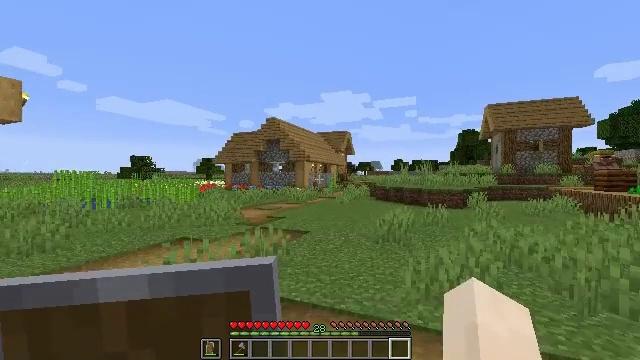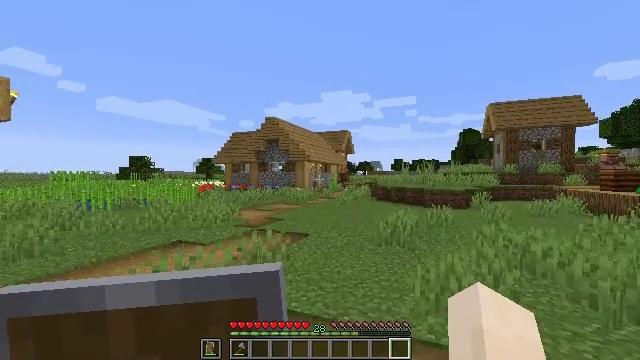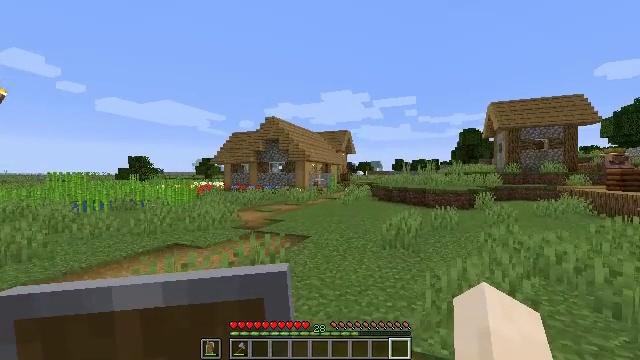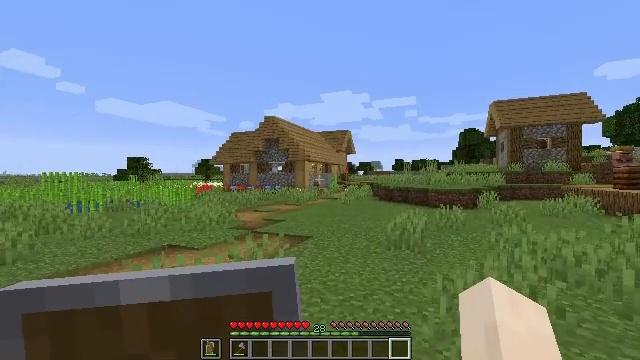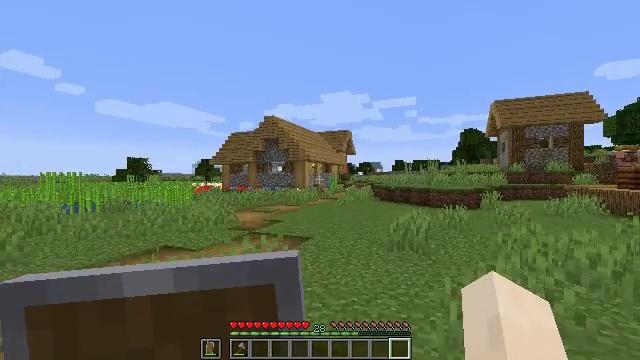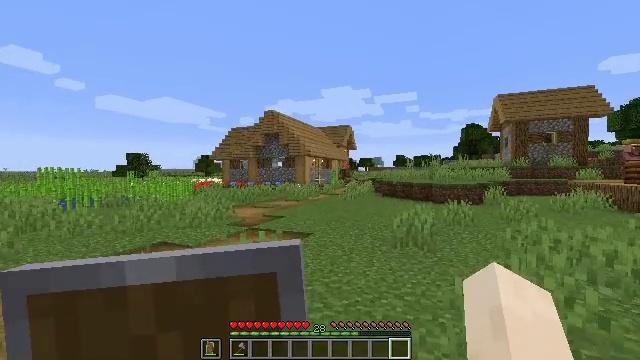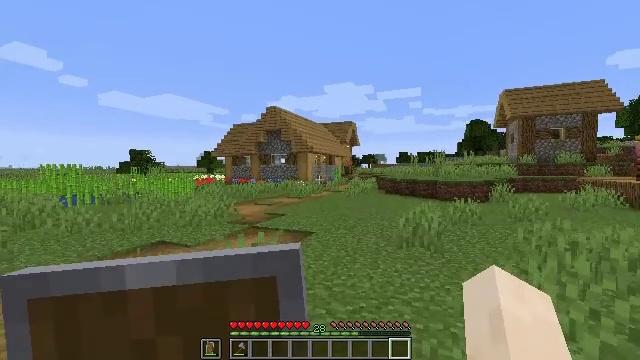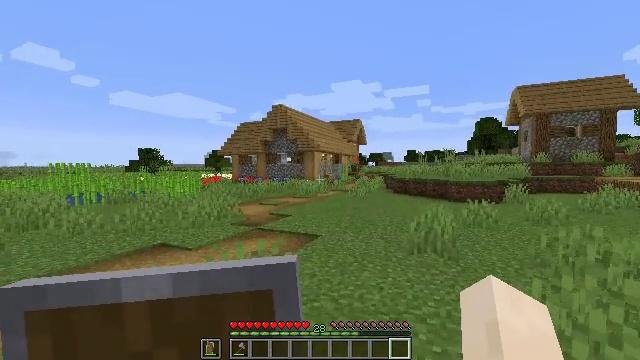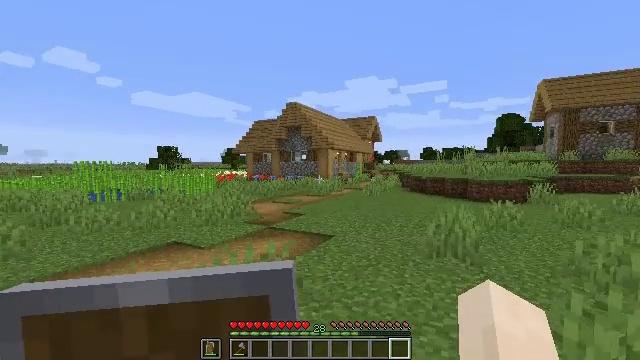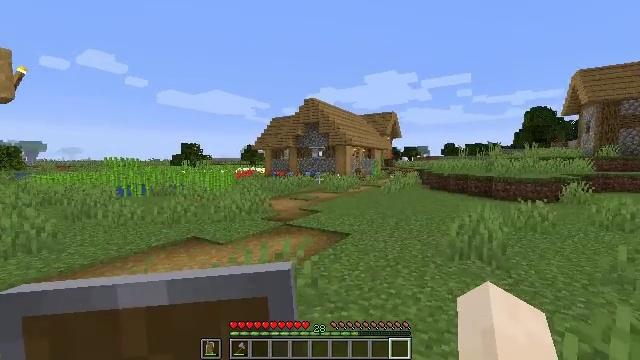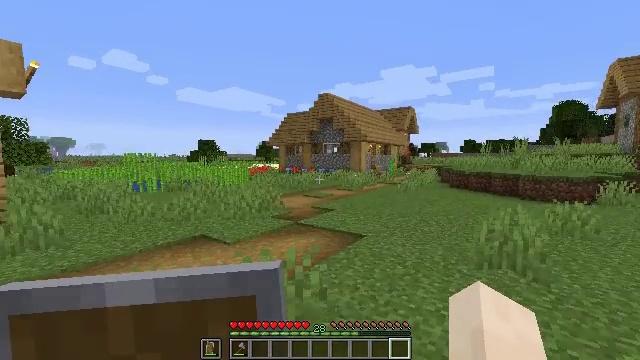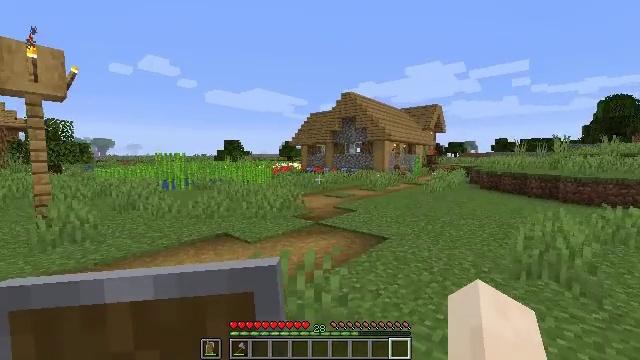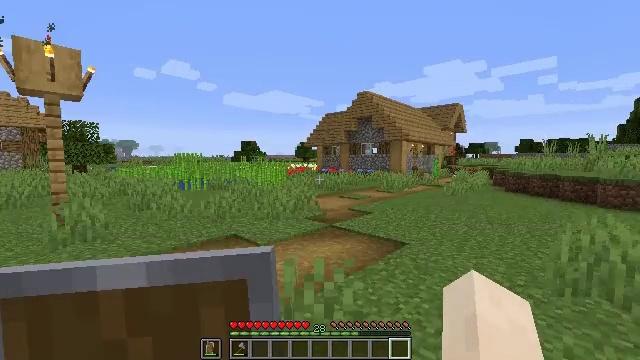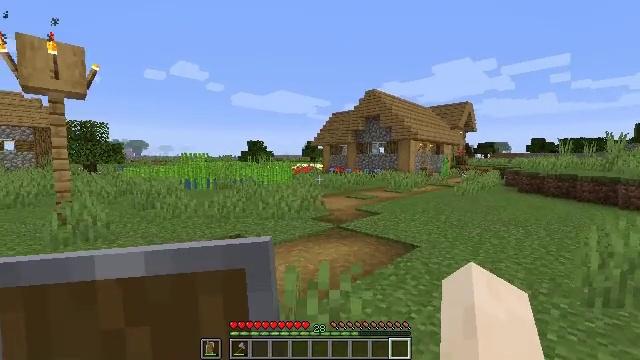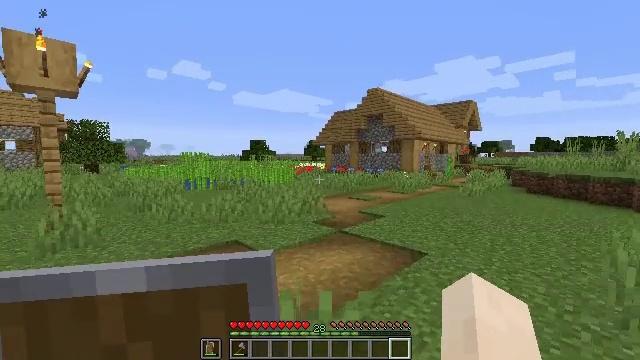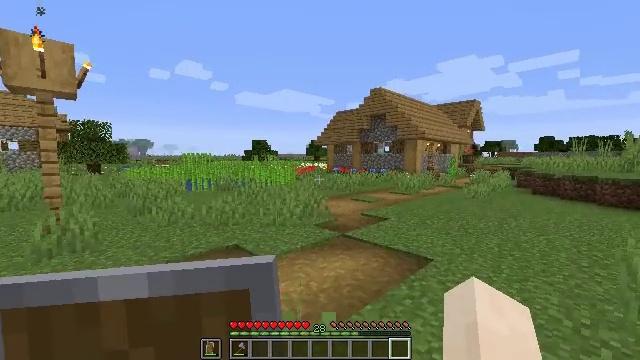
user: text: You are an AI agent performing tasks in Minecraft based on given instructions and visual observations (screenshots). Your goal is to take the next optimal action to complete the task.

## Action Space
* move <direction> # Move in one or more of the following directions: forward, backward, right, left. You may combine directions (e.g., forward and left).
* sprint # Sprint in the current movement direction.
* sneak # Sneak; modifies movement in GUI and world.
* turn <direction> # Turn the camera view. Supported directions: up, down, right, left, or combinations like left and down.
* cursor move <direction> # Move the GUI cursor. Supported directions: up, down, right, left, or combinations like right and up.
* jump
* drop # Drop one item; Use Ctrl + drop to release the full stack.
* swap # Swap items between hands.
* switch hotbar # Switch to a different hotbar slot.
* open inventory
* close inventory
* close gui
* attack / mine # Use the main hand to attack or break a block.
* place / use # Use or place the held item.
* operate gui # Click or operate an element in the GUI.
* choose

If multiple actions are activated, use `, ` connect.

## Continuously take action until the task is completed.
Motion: motion action
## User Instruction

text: Attack the smooth stone block to break it.
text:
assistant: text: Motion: move forward
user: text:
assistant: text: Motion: move forward
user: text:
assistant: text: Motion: move forward
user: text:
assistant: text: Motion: move forward
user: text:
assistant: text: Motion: move forward, turn down
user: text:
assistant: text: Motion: move forward
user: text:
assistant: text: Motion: move forward, turn left
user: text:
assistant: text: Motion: move forward, turn left
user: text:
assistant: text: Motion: move forward, turn left
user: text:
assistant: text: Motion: move forward, turn left
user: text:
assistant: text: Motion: move forward, turn left
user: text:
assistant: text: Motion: move forward, turn left
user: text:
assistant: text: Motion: move forward, turn left
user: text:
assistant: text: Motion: move forward
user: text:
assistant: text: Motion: move forward
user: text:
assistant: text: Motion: move forward
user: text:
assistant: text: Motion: move forward
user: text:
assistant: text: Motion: move forward
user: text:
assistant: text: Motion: move forward
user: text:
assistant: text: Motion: move forward
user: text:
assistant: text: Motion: move forward
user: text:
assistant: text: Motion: move forward
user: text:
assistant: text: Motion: move forward
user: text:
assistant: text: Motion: move forward
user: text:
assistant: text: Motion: move forward
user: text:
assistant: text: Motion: move forward, turn right and down
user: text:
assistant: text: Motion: move forward, turn right
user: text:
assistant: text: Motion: move forward, turn right
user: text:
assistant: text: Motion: move forward, turn right
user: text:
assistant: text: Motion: move forward